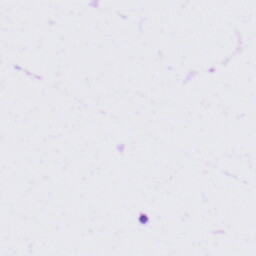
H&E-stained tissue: Tonsil